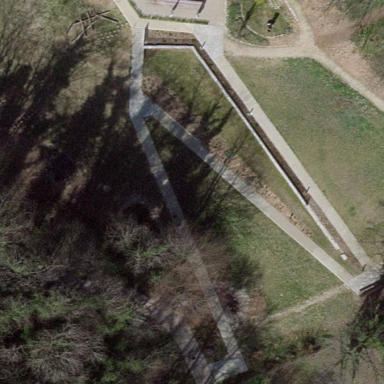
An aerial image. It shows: Park.